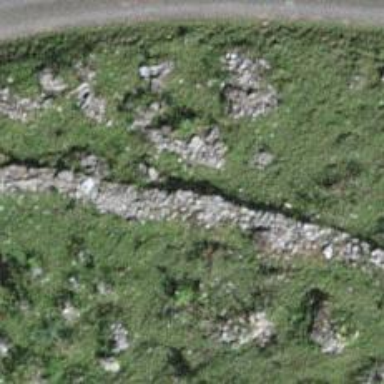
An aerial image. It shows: Wall barrier.